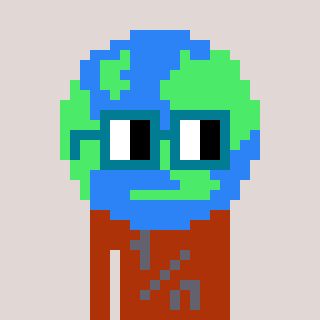
a pixel art character with square dark green glasses, a earth-shaped head and a hotbrown-colored body on a warm background